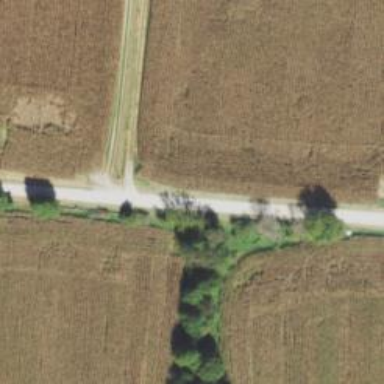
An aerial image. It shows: Unclassified road.